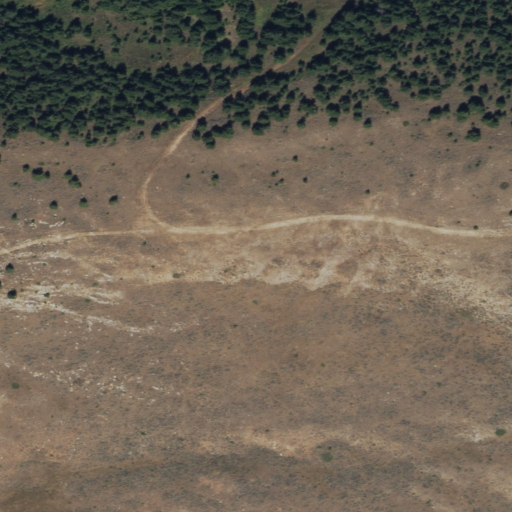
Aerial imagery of ridge(s) in Wyoming named Lake Point containing grassland, evergreen forest, and shrub